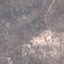
Land use / land cover: HerbaceousVegetation